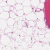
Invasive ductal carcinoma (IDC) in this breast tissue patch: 0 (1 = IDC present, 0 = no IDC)